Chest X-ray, PA view. Patient: 61 years old, sex M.
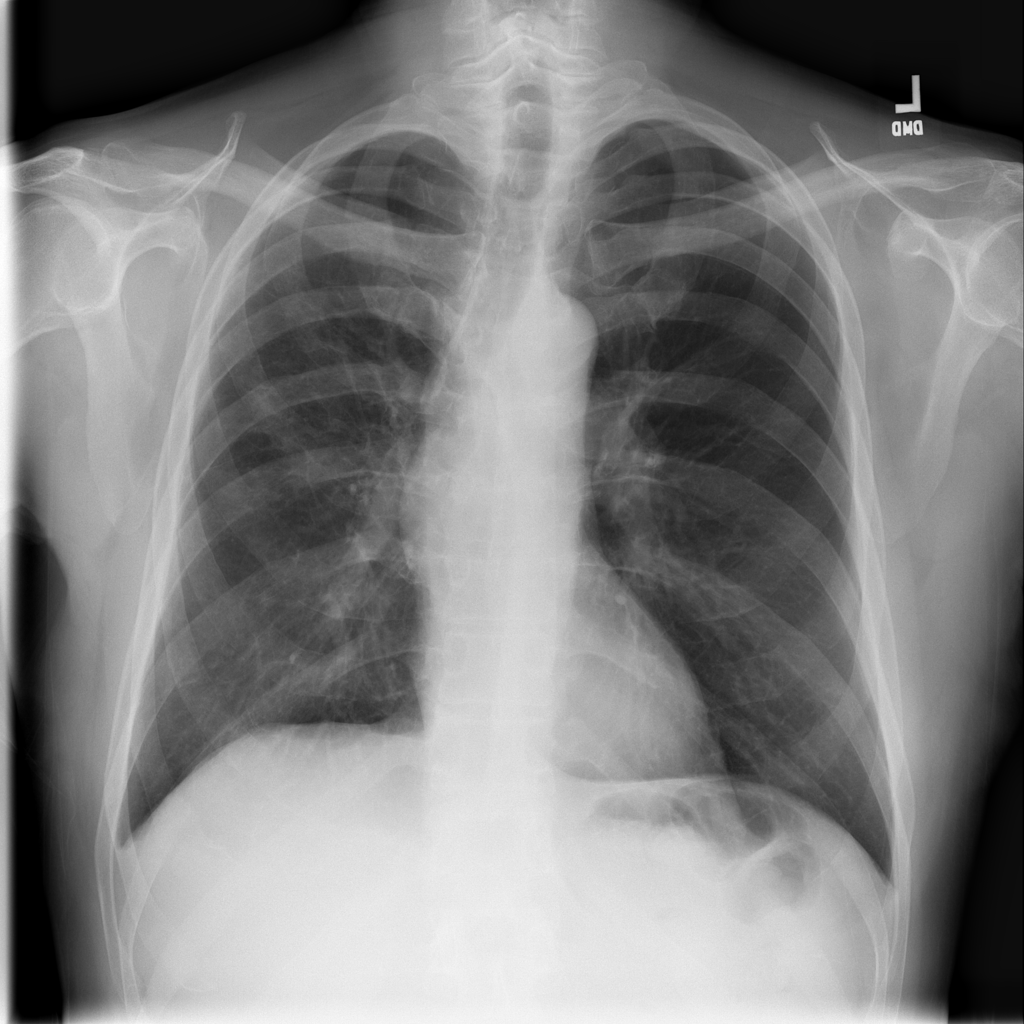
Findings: Infiltration